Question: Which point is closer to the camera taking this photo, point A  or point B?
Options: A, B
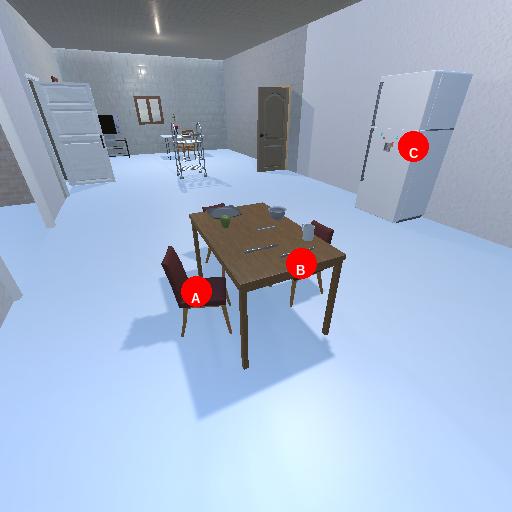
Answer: A